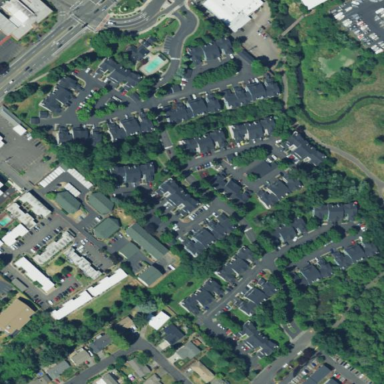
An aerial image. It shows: Residential area with apartments.